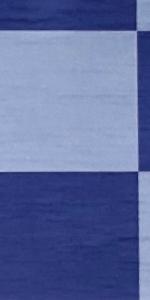
Label: Empty